Field crop: maize
Growth stage: 2
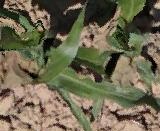
Species: maize